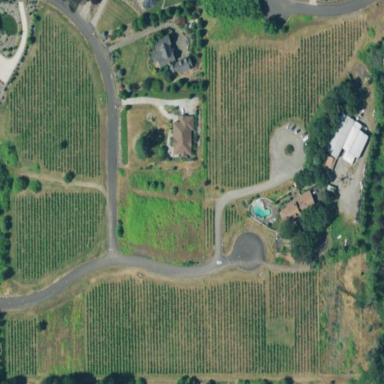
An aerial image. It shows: Vineyard with grape crops.